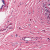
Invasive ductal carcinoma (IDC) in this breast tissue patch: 0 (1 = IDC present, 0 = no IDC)